Из-за сопротивления воздуха оставленные на орбите искусственные спутники к концу срока службы начинают терять энергию в верхних слоях атмосферы, прежде чем окончательно сгореть, достигнув более плотных нижних слоёв. Можно показать, что спутник, изначально двигавшийся по круговой траектории, будет продолжать двигаться по круговой орбите с медленно уменьшающимся радиусом. Оставленный спутник весом в полтонны вращается вокруг Земли по примерно круговой орбите. Действующая на него сила сопротивления может быть выражена как $c{\rho}v^2$, где $c = 0.23~м^2$, $\rho$ — плотность воздуха на высоте, на которой находится спутник, $v$ - его скорость.
Тормозит или ускоряется спутник в результате действия сопротивления воздуха?
Можно ли найти связь между силой сопротивления и тангенциальным ускорением спутника?
Какова плотность воздуха на высоте $200~км$, если в этом регионе радиус орбиты спутника уменьшается на $100~м$ за один оборот?
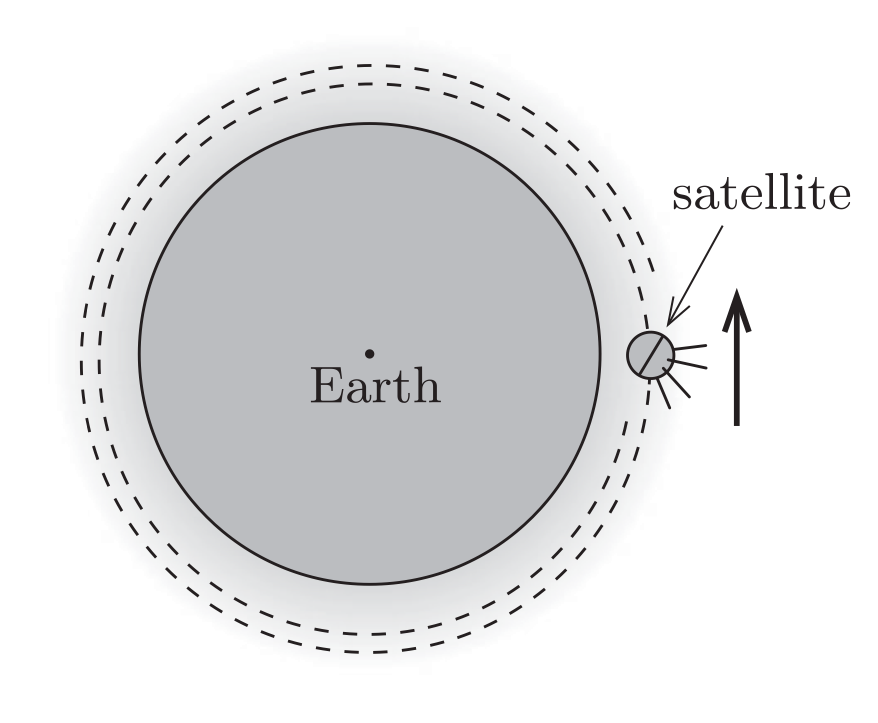
Тормозит или ускоряется спутник в результате действия сопротивления воздуха?
Ответ: Ускоряется

Можно ли найти связь между силой сопротивления и тангенциальным ускорением спутника?
Ответ: $F_d = ma_t$

Какова плотность воздуха на высоте $200~км$, если в этом регионе радиус орбиты спутника уменьшается на $100~м$ за один оборот?
Ответ: $\rho = \frac{1}{4\pi{c}}\frac{m}{r^2}\varepsilon$, $\varepsilon = 100~м$
Темы:
T, ★, Механика, Динамика, Гравитация, Энергия, 200 задач